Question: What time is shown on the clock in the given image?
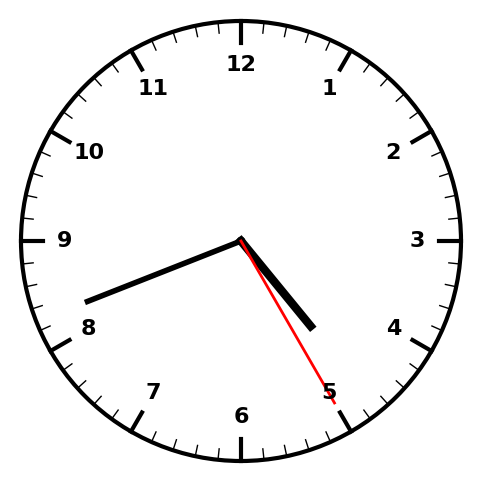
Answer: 04:41:25